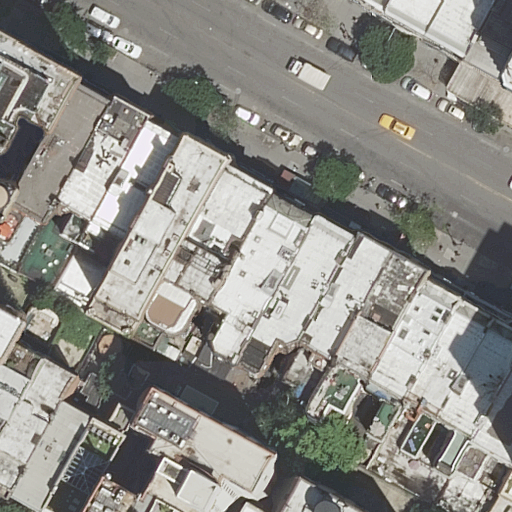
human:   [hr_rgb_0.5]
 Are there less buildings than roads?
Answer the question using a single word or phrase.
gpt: no

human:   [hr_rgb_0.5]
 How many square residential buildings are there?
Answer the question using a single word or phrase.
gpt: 0

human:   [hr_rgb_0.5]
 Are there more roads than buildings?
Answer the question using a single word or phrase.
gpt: no

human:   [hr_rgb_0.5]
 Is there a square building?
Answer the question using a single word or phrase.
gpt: no

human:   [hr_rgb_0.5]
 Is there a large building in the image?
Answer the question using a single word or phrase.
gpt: yes

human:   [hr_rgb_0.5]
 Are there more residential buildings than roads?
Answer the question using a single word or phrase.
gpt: yes

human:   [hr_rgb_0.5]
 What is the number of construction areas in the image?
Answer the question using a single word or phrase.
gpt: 0

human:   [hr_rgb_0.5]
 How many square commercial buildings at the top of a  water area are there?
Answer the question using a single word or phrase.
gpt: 0

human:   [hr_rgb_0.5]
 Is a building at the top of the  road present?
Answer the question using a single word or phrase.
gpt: yes

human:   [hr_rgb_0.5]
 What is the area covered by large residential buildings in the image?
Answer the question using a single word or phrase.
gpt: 1420m2

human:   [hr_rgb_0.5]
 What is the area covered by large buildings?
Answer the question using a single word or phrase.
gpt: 1420m2

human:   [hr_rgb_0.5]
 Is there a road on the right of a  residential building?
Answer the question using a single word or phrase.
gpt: yes

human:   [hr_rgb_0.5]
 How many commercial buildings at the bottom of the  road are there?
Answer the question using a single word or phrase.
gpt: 0

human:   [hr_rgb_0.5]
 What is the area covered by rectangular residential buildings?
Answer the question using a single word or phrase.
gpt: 1915m2

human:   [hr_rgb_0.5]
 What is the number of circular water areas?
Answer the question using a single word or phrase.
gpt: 0

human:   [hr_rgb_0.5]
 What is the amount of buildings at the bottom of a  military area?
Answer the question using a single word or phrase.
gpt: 0

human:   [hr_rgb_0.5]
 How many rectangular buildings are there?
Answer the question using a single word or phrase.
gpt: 13

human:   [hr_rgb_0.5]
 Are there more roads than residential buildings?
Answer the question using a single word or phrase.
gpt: no

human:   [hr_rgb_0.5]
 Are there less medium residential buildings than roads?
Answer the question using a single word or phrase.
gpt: no

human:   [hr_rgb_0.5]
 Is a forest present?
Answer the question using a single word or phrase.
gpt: no

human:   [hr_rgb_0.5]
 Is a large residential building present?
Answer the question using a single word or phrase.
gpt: yes

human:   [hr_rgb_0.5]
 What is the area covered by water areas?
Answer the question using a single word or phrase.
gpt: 0m2

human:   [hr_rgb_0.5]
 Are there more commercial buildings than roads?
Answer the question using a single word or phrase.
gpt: no

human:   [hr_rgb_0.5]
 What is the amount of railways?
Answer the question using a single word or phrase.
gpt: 0

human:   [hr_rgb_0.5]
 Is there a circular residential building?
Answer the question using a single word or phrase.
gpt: no

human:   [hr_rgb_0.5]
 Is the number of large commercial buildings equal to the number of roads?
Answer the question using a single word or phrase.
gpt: no

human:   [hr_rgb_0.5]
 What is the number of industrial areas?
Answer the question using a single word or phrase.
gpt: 0

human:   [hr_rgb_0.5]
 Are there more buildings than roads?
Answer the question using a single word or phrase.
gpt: yes

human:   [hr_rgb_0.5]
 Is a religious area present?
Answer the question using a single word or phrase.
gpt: no

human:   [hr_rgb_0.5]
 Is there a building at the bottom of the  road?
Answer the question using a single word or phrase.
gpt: yes

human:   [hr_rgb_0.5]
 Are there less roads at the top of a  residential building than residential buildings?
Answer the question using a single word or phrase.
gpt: yes

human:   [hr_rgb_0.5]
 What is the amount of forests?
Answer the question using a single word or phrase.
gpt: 0

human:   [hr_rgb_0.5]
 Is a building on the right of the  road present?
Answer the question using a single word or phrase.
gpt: yes

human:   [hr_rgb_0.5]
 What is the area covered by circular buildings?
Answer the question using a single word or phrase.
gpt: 0m2

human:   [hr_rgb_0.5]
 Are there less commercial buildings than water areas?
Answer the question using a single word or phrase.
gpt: no

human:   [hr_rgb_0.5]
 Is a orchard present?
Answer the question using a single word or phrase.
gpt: no